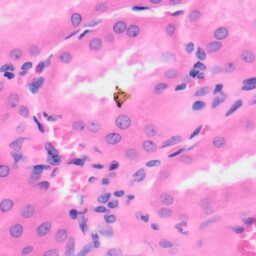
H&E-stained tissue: Kidney